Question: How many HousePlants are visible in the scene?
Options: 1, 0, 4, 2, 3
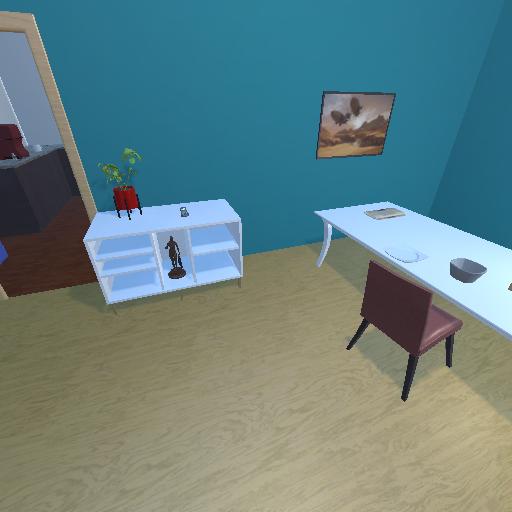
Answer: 1